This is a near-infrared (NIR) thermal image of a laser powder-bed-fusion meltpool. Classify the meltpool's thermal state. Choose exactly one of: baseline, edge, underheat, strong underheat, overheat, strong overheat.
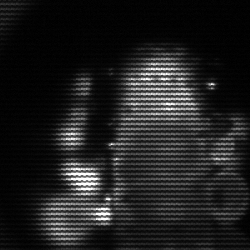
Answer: strong underheat